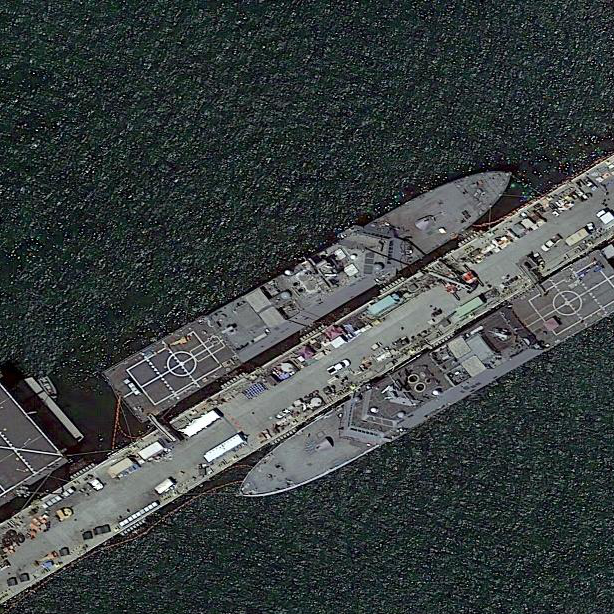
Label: cruiser